【题型】解答题　【知识点】立体几何　【难度】medium
如图，在梯形 \(ABCD\) 中，\(AD \parallel BC\)，\(\angle ABC = \frac{\pi}{2}\)，\(AB = BC = a\)，\(\angle ADC = \arccos \frac{2\sqrt{5}}{5}\)，\(PA \perp\) 平面 \(ABCD\) 且 \(PA = a\)。

\noindent
(1) 求直线 \(AD\) 到平面 \(PBC\) 的距离；\\
(2) 求二面角 \(P-CD-A\) 的大小；\\
(3) 在线段 \(AD\) 上是否存在一点 \(F\)，使点 \(A\) 到平面 \(PCF\) 的距离为 \(\frac{\sqrt{6}}{3}a\)？
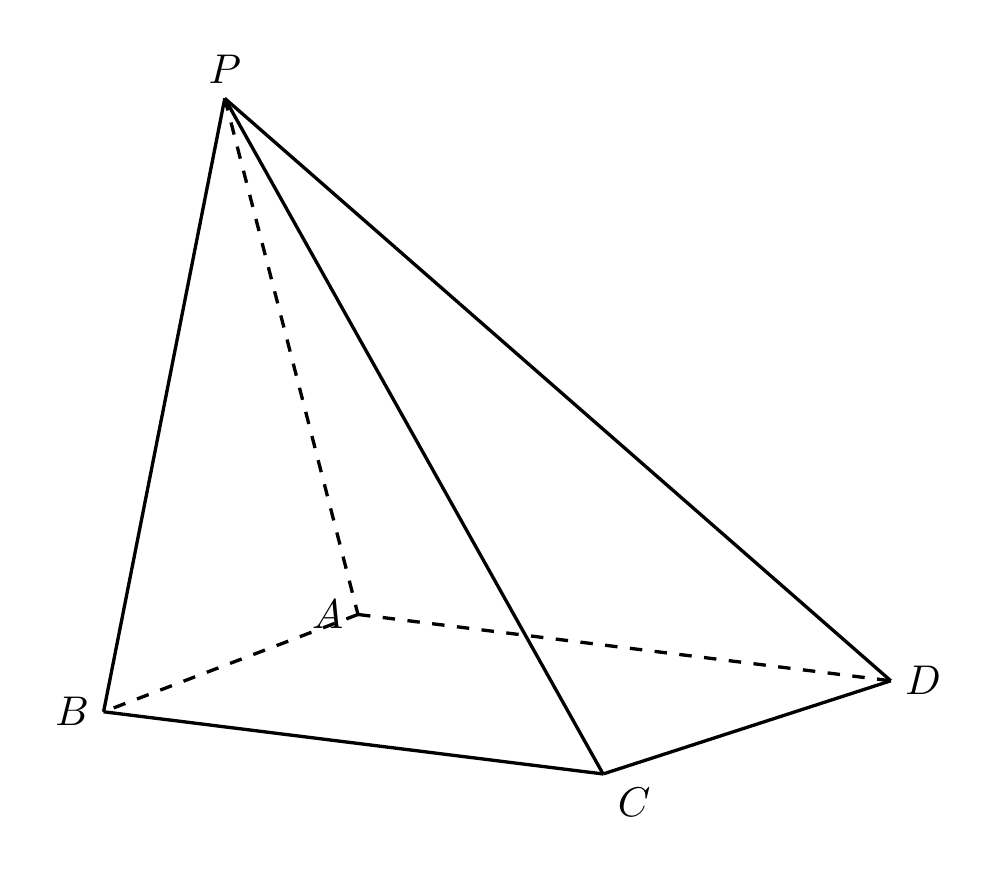
【解答】
\textbf{【解】}

\vspace{0.3cm}
\noindent
(1) \(\because AD \parallel BC\)，\(AD \not\subset\) 平面 \(PBC\)，\(BC \subset\) 平面 \(PBC\)，\\
\(\therefore AD \parallel\) 平面 \(PBC\)，\\
故点 \(A\) 到平面 \(PBC\) 的距离，即为直线 \(AD\) 到平面 \(PBC\) 的距离，\\
作 \(AH \perp PB\) 于 \(H\)，\\
\(\because PA \perp\) 平面 \(ABCD\)，\(BC \subset\) 平面 \(ABCD\)，\(\therefore PA \perp BC\)，\\
\(\because BC \perp AB\)，又 \(PA \cap AB = A\)，\(PA, AB \subset\) 平面 \(PAB\)，\(\therefore BC \perp\) 平面 \(PAB\)，\\
又 \(AH \subset\) 平面 \(PAB\)，\(\therefore BC \perp AH\)，\\
又 \(PB \cap BC = B\)，\(PB, BC \subset\) 平面 \(PBC\)，\(\therefore AH \perp\) 平面 \(PBC\)，\\
即 \(AH\) 的长为点 \(A\) 到平面 \(PBC\) 的距离，也即直线 \(AD\) 到平面 \(PBC\) 的距离，\\
在等腰 \(\text{Rt} \triangle PAB\) 中，\(AH = \frac{\sqrt{2}}{2}a\)，\\
所以直线 \(AD\) 到平面 \(PBC\) 的距离为 \(\frac{\sqrt{2}}{2}a\)；

\noindent
(2) 过点 \(A\) 作 \(AQ \perp CD\)，交 \(CD\) 于点 \(Q\)，连接 \(PQ\)，\\
因为 \(PA \perp\) 平面 \(ABCD\)，\(CD \subset\) 平面 \(ABCD\)，\\
所以 \(PA \perp CD\)，\\
又 \(AQ \cap PA = A\)，\(AQ, PA \subset\) 平面 \(PAQ\)，\\
所以 \(CD \perp\) 平面 \(PAQ\)，\\
又 \(PQ \subset\) 平面 \(PAQ\)，所以 \(PQ \perp CD\)，\\
所以 \(\angle PQA\) 即为二面角 \(P-CD-A\) 的平面角，\\
过 \(C\) 作 \(CM \perp AD\) 于 \(M\)，\\
则四边形 \(ABCM\) 为矩形，故 \(CM = AB = a\)，\\
在 \(\text{Rt} \triangle CMD\) 中，\(CM = a\)，\(\cos \angle ADC = \frac{2\sqrt{5}}{5}\)，\\
可得 \(CD = \sqrt{5}a\)，\(DM = 2a\)，所以 \(AD = 3a\)，\\
又 \(\sin \angle ADC = \frac{\sqrt{5}}{5}\)，所以 \(AQ = \frac{3\sqrt{5}}{5}a\)，\\
则 \(\tan \angle PQA = \frac{PA}{AQ} = \frac{\sqrt{5}}{3}\)，\\
所以二面角 \(P-CD-A\) 的大小为 \(\arctan \frac{\sqrt{5}}{3}\)；

\noindent
(3) 假设存在点 \(F\)，使点 \(A\) 到平面 \(PCF\) 的距离为 \(\frac{\sqrt{6}}{3}a\)，\\
如图，以点 \(A\) 为原点建立空间直角坐标系，\\
设 \(AF = t\) (\(t \in [0, 3a]\))，\\
则 \(A(0,0,0)\)，\(C(a,a,0)\)，\(F(0,t,0)\)，\(P(0,0,a)\)，\\
故 \(\overrightarrow{AP} = (0,0,a)\)，\(\overrightarrow{FP} = (0,-t,a)\)，\(\overrightarrow{FC} = (a,a-t,0)\)，\\
设平面 \(PCF\) 的法向量为 \(\vec{n} = (x,y,z)\)，\\
则有
\[
\begin{cases}
\vec{n} \cdot \overrightarrow{FP} = -ty + az = 0 \\
\vec{n} \cdot \overrightarrow{FC} = ax + (a-t)y = 0
\end{cases}
\]
令 \(x = a-t\)，则 \(y = -a\)，\(z = -t\)，所以 \(\vec{n} = (a-t,-a,-t)\)，\\
故点 \(A\) 到平面 \(PCF\) 的距离为
\[
\frac{|\vec{n} \cdot \overrightarrow{AP}|}{|\vec{n}|} = \frac{|-at|}{\sqrt{(a-t)^2 + a^2 + t^2}},
\]
所以
\[
\frac{|-at|}{\sqrt{(a-t)^2 + a^2 + t^2}} = \frac{\sqrt{6}}{3}a,
\]
解得 \(t = 2a\)，\\
所以存在点 \(F\)，使点 \(A\) 到平面 \(PCF\) 的距离为 \(\frac{\sqrt{6}}{3}a\)。

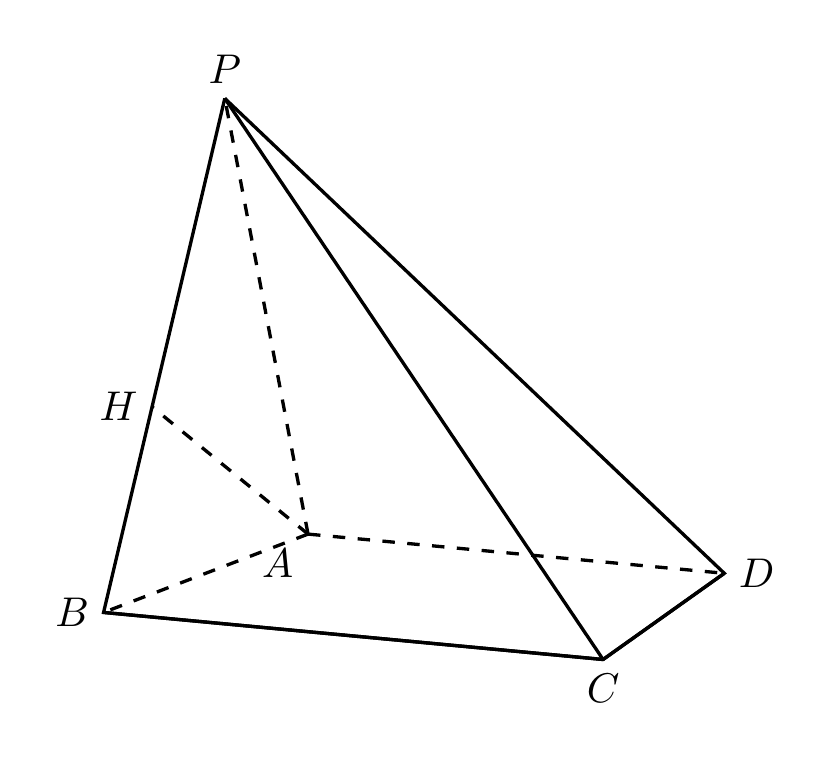
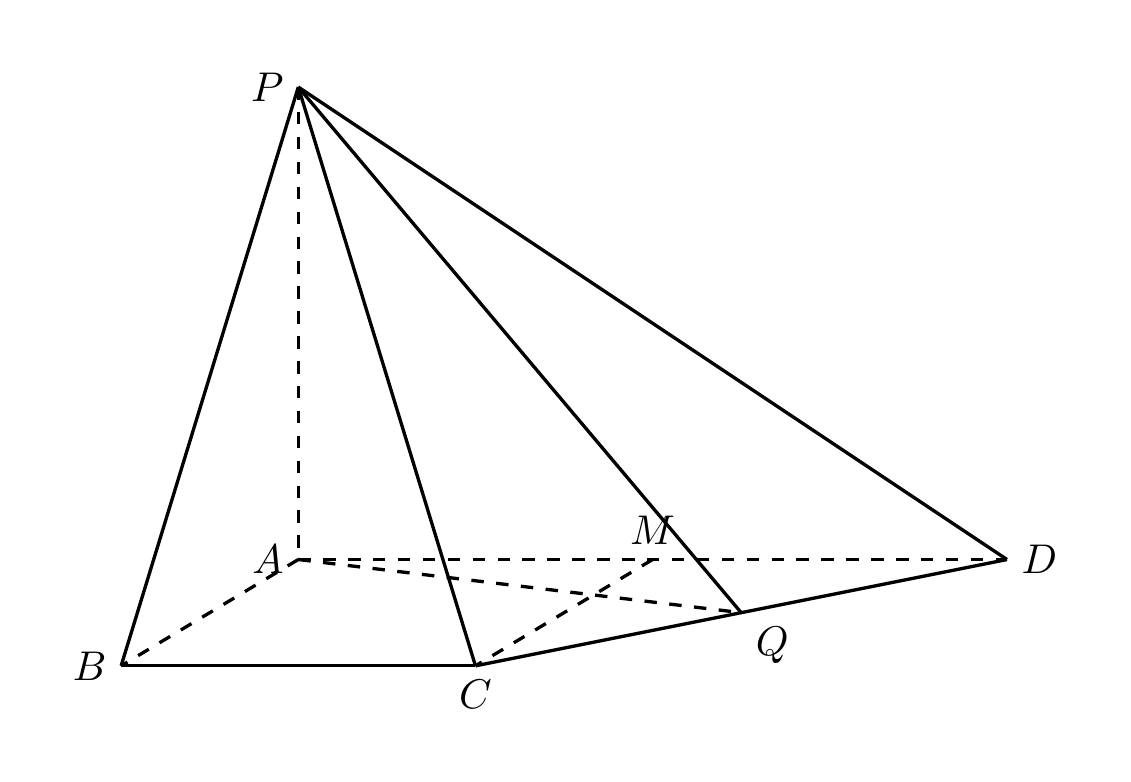
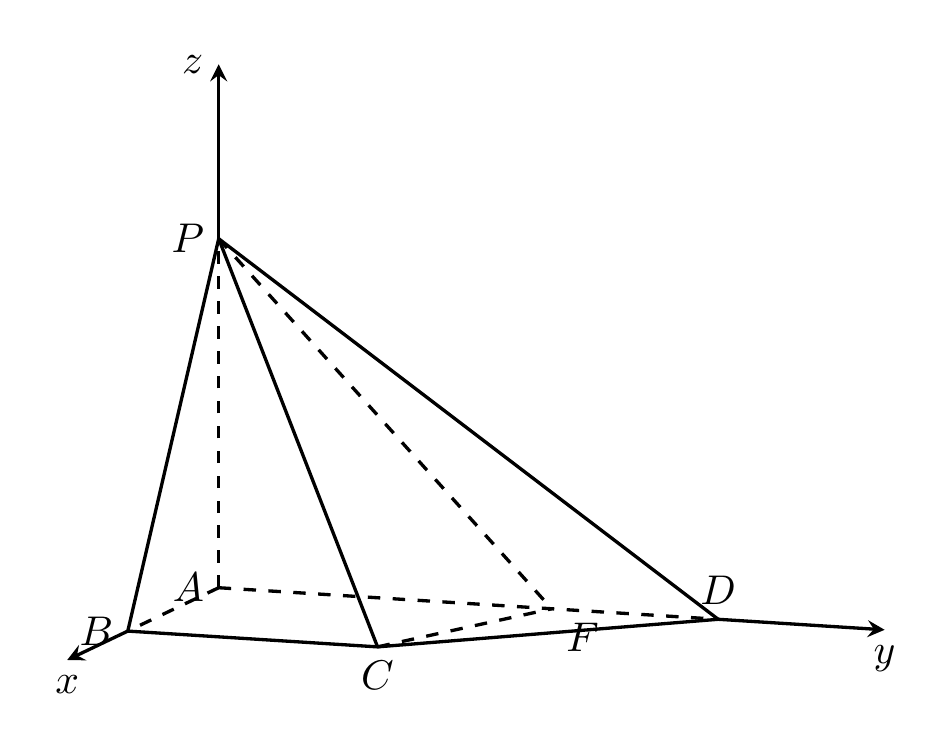